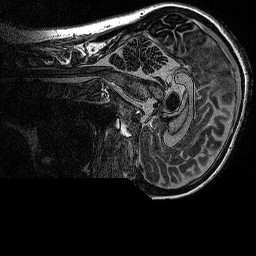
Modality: MP2RAGE
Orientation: sagittal
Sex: female
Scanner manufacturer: siemens
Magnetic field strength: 3 T
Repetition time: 5 s
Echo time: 0.00292 s